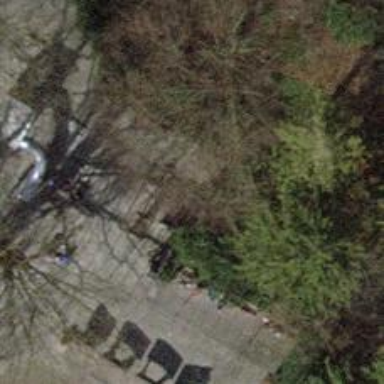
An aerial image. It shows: Bench for seating.